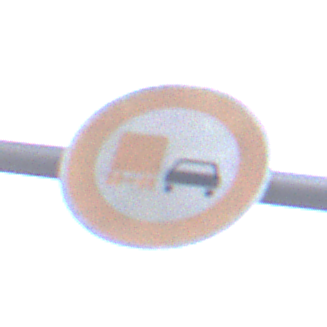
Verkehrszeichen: UeberholverbotKraftfahrzeuge
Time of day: SunriseSunset
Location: Outdoor (Urban)
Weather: PartlyCloudy
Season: NotSpecified
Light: Natural